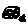
Label: car